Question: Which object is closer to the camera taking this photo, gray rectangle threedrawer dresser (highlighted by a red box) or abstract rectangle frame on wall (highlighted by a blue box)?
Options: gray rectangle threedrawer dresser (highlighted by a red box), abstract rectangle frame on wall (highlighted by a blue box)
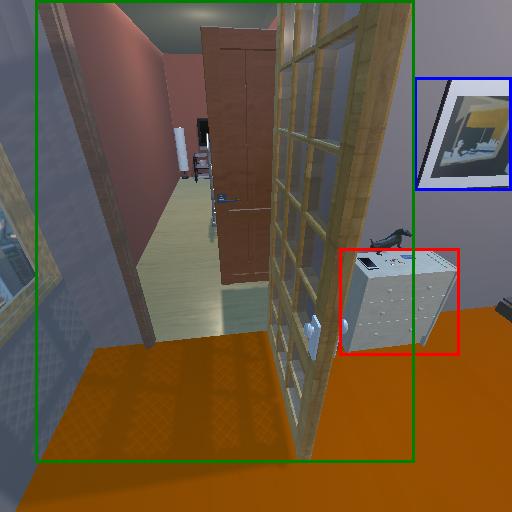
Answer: gray rectangle threedrawer dresser (highlighted by a red box)